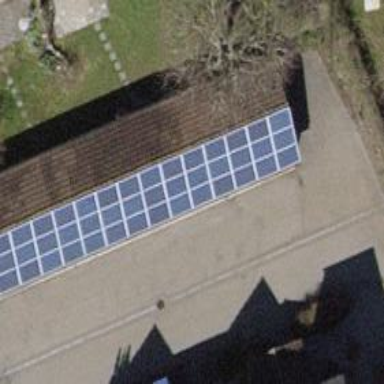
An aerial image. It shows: Solar power generator with photovoltaic panels.